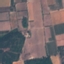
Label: PermanentCrop